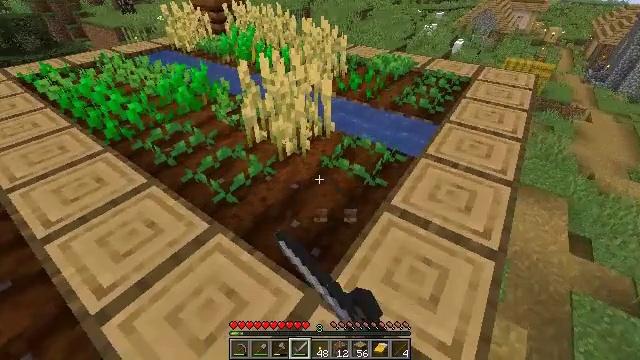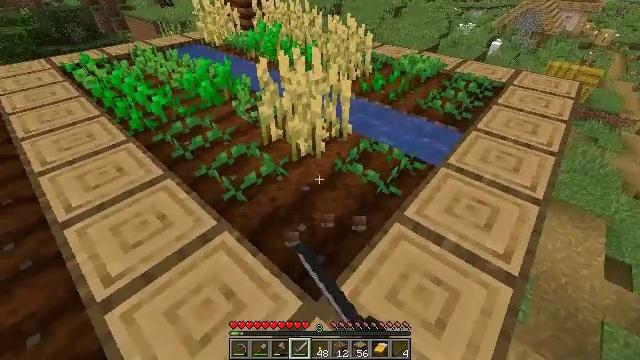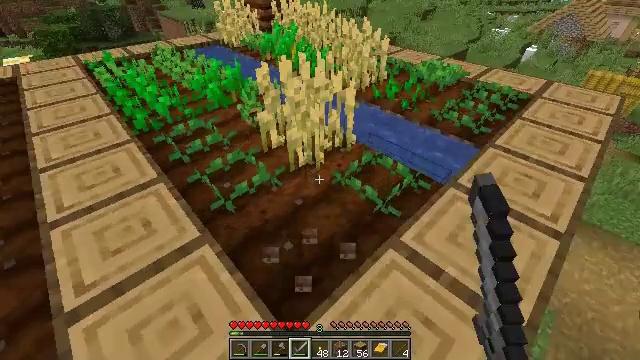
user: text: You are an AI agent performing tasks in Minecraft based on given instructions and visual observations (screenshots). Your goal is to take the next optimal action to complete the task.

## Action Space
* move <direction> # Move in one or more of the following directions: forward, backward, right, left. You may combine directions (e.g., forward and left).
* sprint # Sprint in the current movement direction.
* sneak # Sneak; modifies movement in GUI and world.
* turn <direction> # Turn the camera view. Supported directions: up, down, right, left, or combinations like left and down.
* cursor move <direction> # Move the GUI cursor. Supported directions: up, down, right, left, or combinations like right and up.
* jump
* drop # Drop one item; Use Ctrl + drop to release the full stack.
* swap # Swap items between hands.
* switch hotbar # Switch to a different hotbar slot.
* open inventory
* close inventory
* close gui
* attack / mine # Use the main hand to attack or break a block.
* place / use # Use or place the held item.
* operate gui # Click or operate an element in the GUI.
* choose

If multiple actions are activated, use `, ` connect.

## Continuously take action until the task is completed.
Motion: motion action
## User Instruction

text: Collect potatoes from the garden.
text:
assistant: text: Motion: move forward and move right, turn left, attack / mine
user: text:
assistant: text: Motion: move forward and move right, turn left, attack / mine
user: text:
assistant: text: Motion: attack / mine